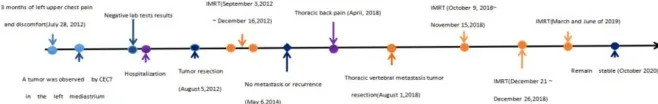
The schedule of diagnosis and treatment of a 49-year-old female patient with mediastinal EHE.
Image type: chart (chart)